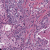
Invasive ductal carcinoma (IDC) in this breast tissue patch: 0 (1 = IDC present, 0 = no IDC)